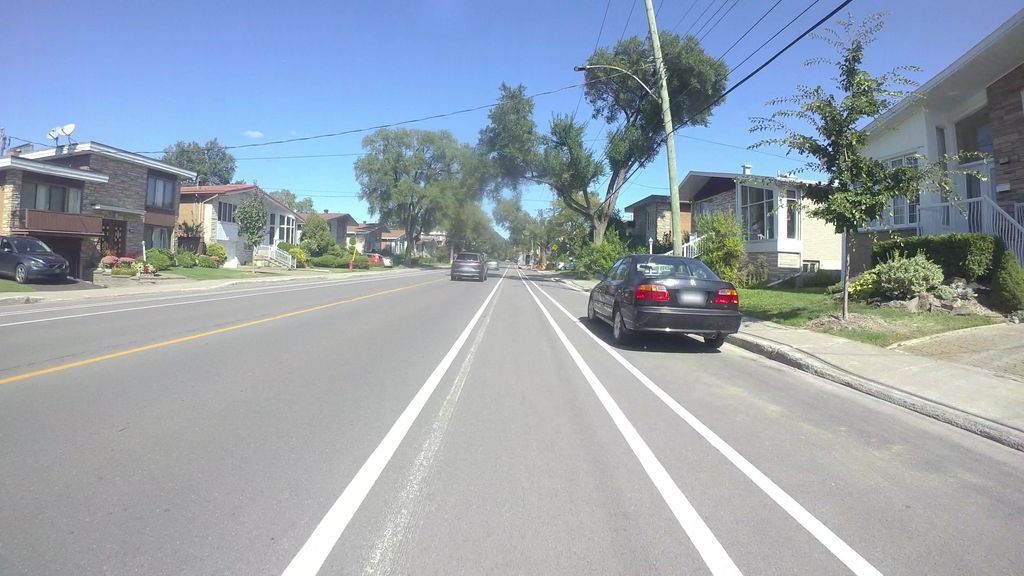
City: montreal